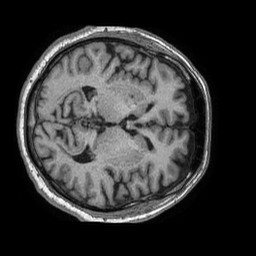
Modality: T1w
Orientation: axial
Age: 72
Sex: male
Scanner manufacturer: philips
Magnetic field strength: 1.5 T
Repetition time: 0.007542 s
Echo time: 0.003424 s